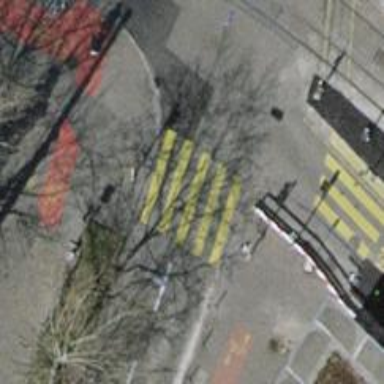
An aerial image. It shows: Kerb barrier.